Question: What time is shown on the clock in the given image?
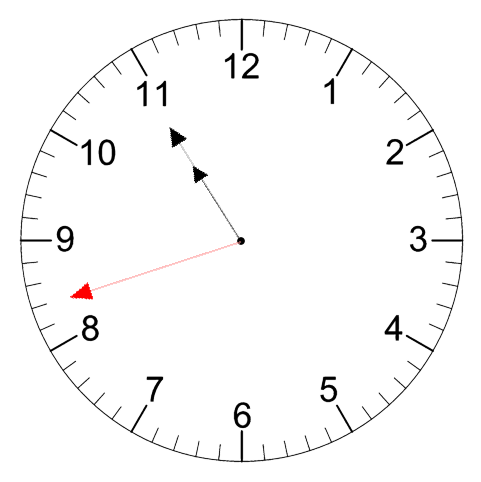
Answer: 10:54:42